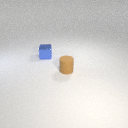
small brown rubber cylinder in front of small blue metal cube